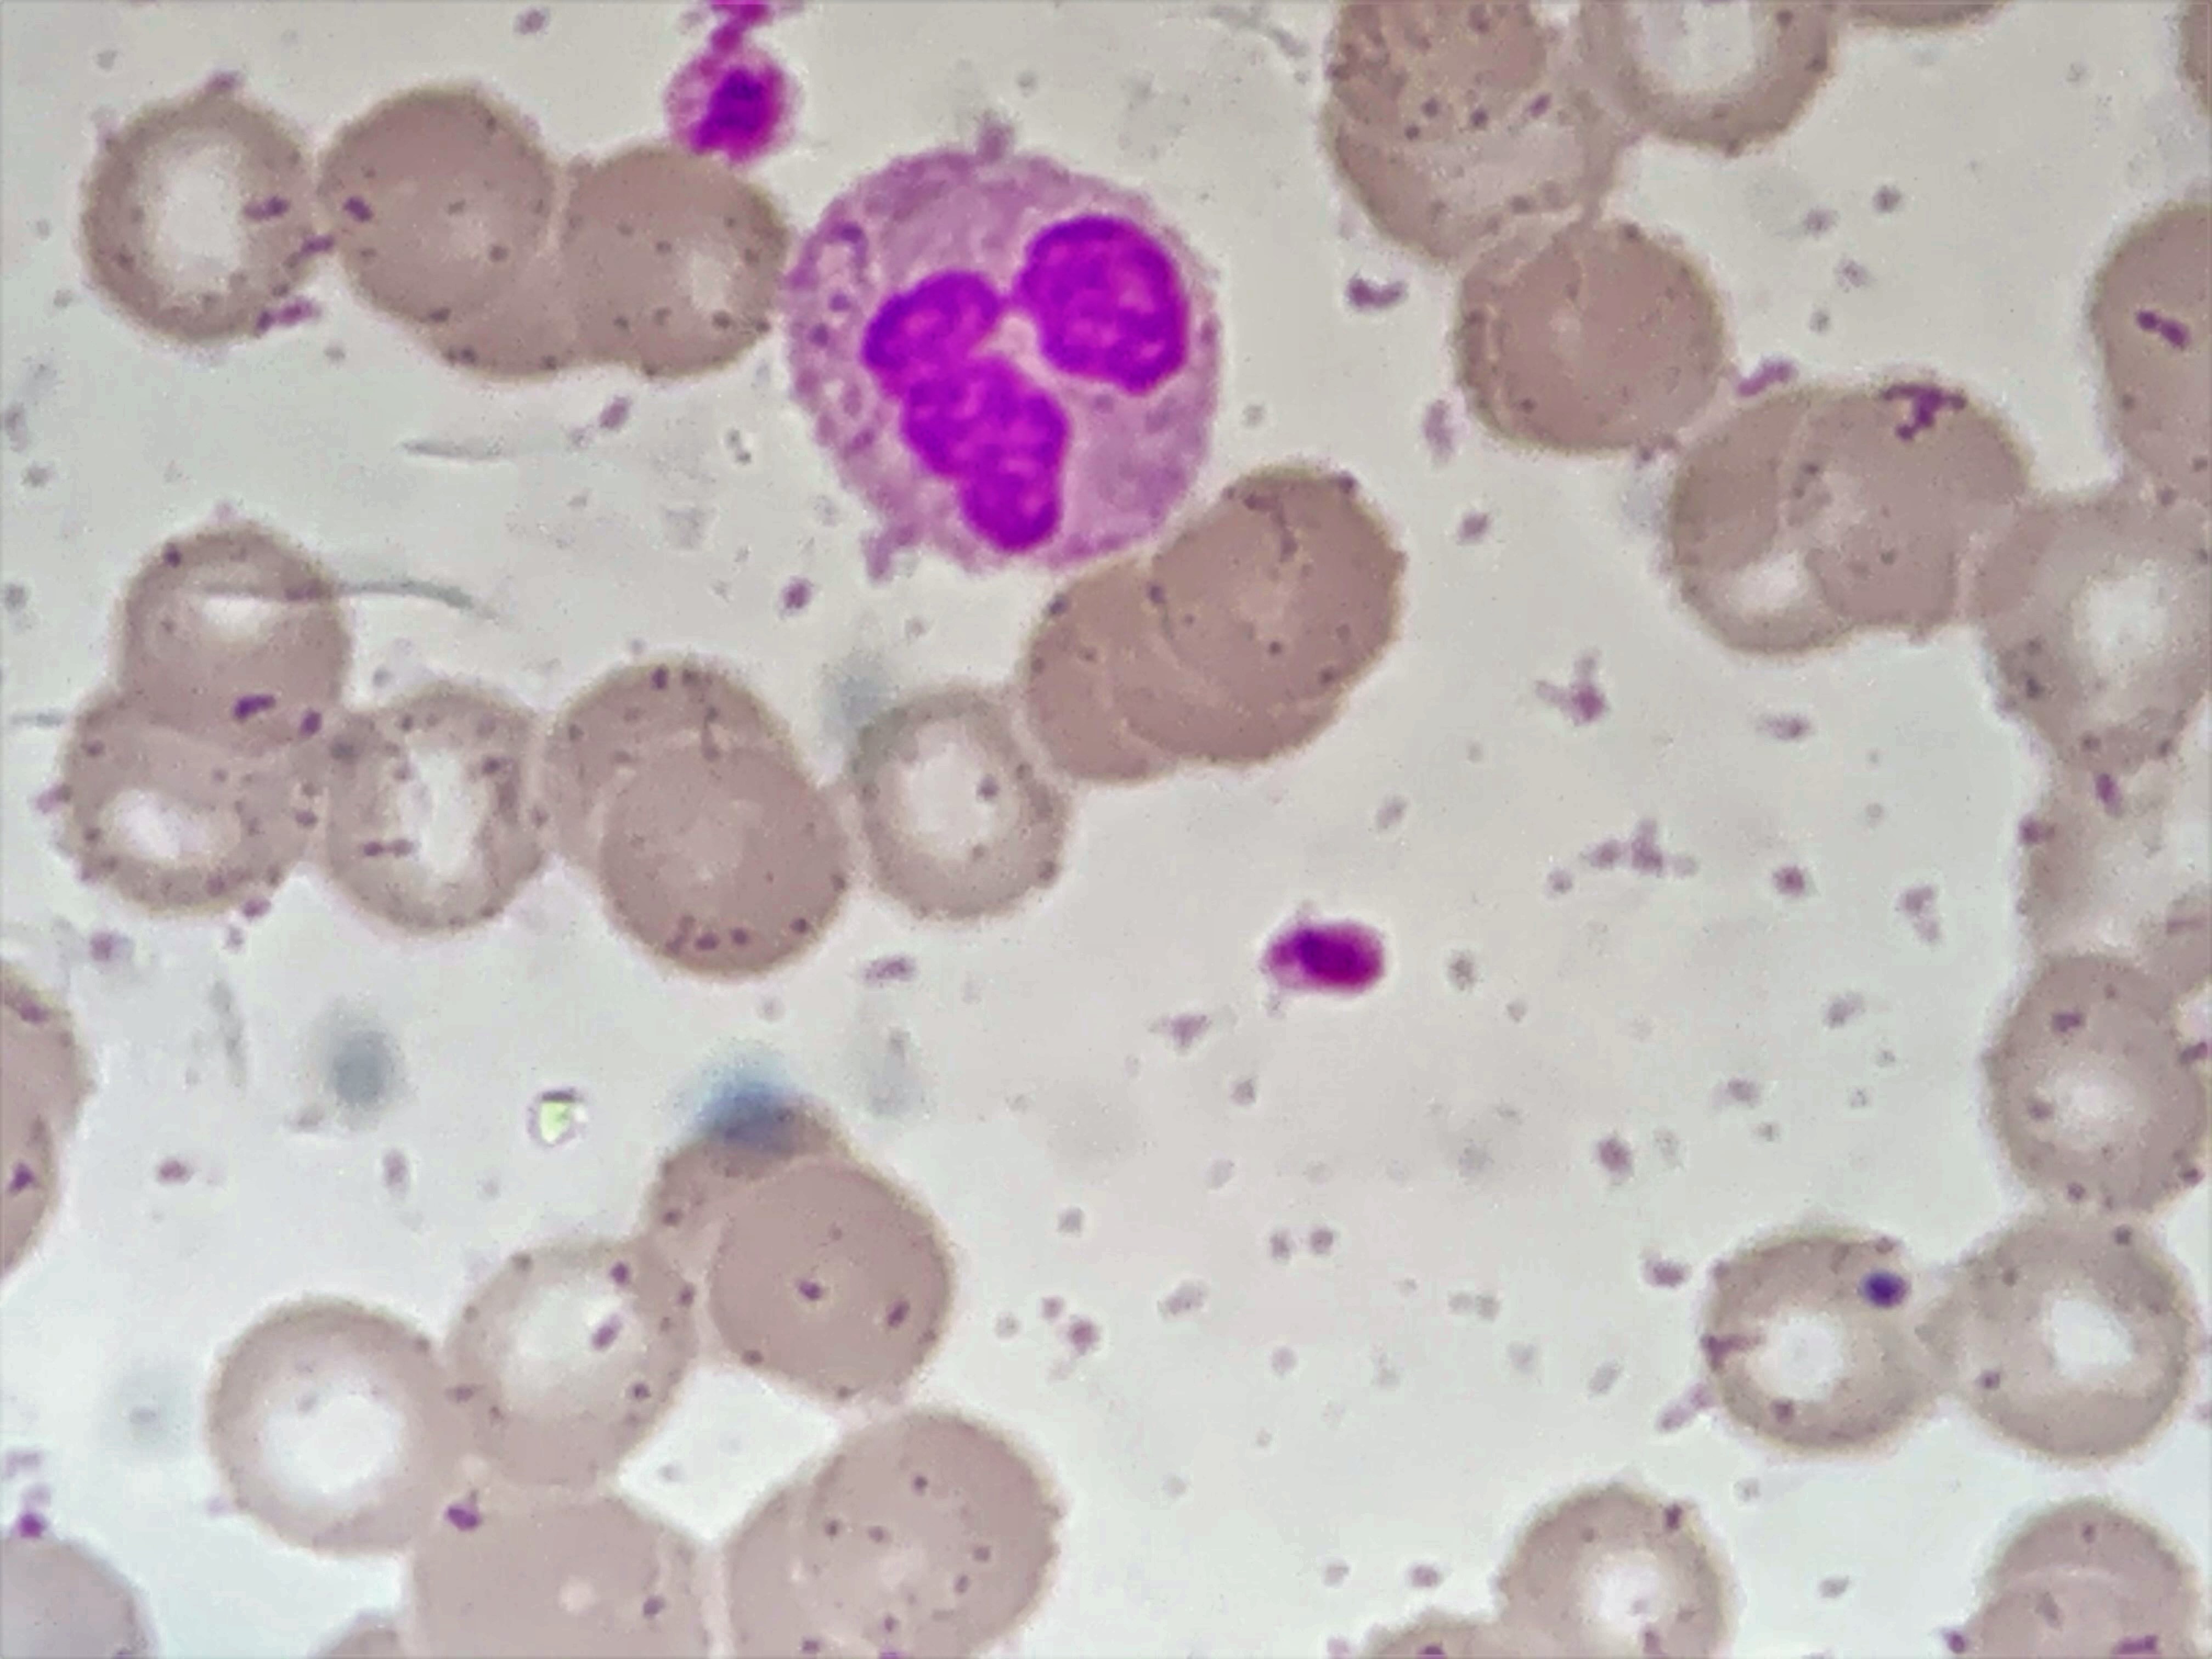
Cell type: NEUTROPHILS